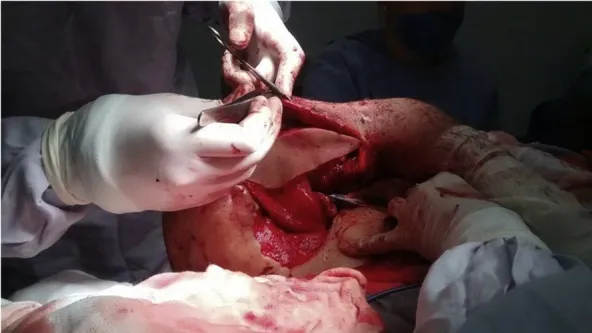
Picture showing the patient in lateral decubitus during primary reconstruction. DF is already dissected and ready to be fixated in the left upper extremity after extensive cleaning and debridement.
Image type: medical_photograph (other_medical_photograph)